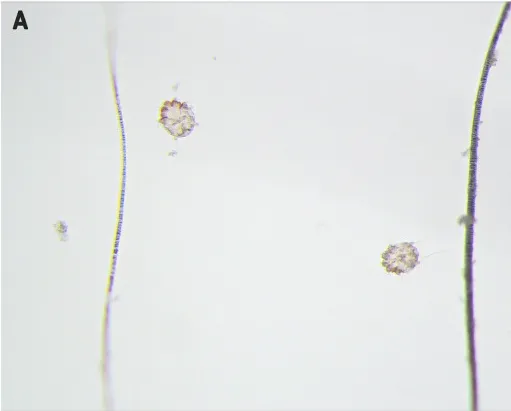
Notoedres cati identified through an stereomicroscope examination of the coat brushing. Adults.
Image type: chart (chart)